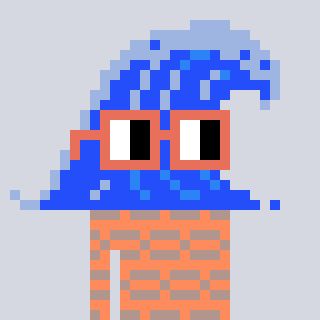
a pixel art character with square orange glasses, a wave-shaped head and a peachy-colored body on a cool background